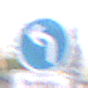
Verkehrszeichen: VorgeschriebeneFahrtrichtungLinks
Zusatzzeichen unten: SonstigeFahrzeugePersonengruppenFrei1
Umgebung: Outdoor, Urban
Tageszeit: MorningAfternoon
Wetter: Overcast
Licht: Natural
Jahreszeit: NotSpecified
Kontrast: LowContrast